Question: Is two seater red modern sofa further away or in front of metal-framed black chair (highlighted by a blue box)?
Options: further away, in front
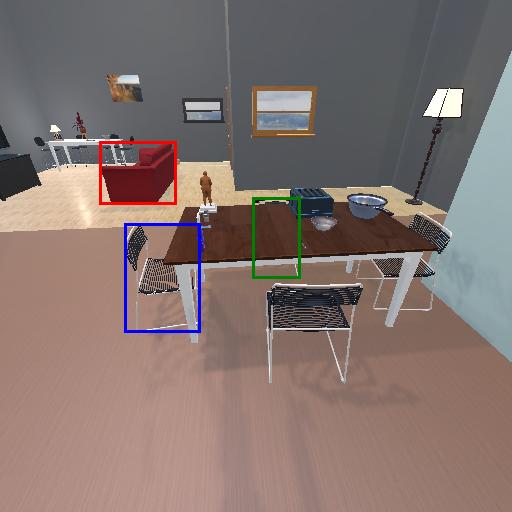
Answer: further away